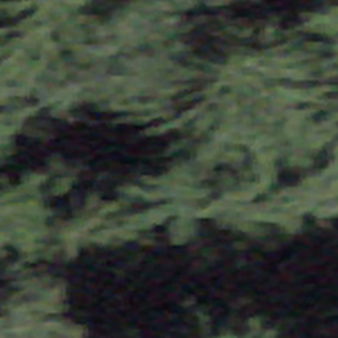
Label: other